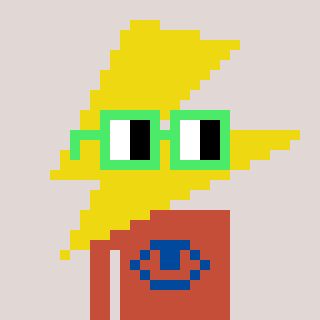
a pixel art character with square light green glasses, a lightning bolt-shaped head and a rust-colored body on a warm background